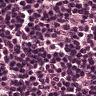
Metastatic tissue present: no